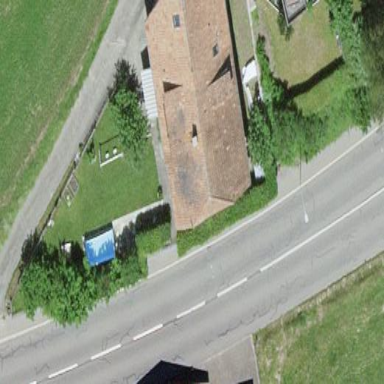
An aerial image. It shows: Residential building.